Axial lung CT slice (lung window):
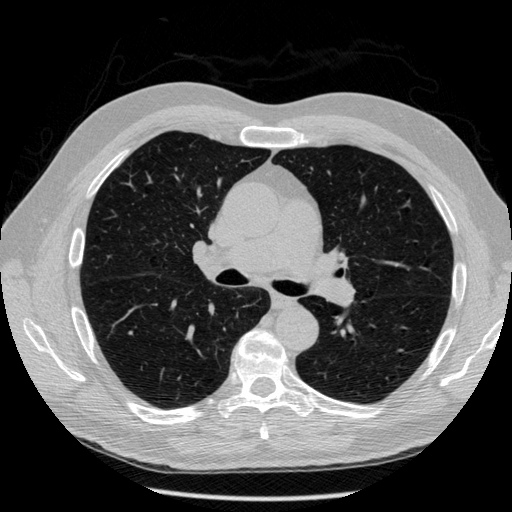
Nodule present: no